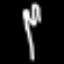
Label: fork